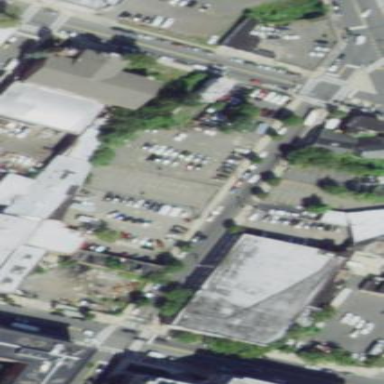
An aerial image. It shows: Parking area surrounded by fence.